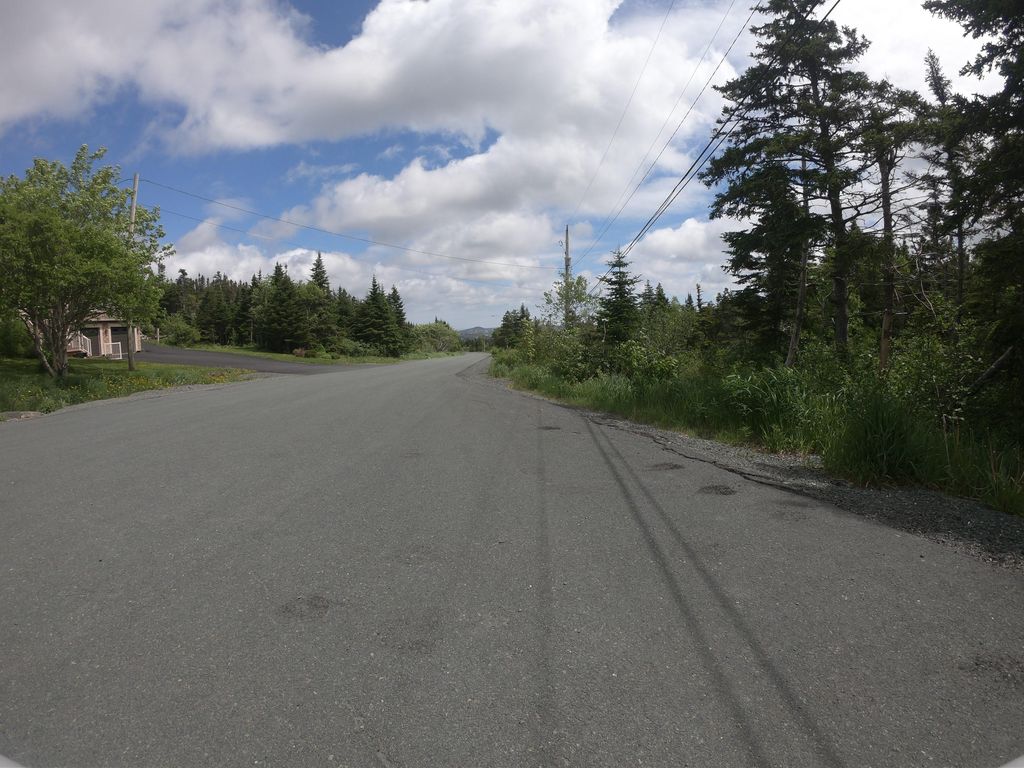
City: st_johns